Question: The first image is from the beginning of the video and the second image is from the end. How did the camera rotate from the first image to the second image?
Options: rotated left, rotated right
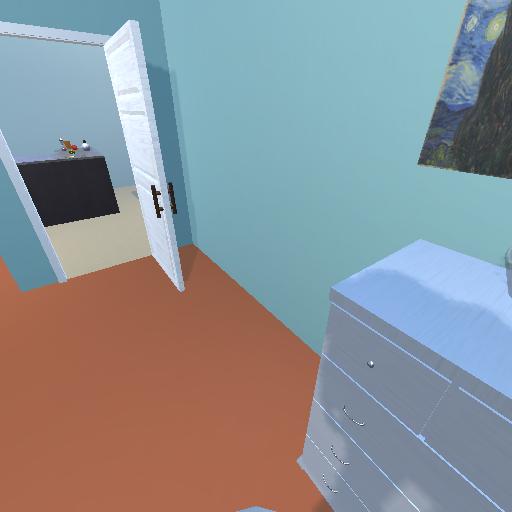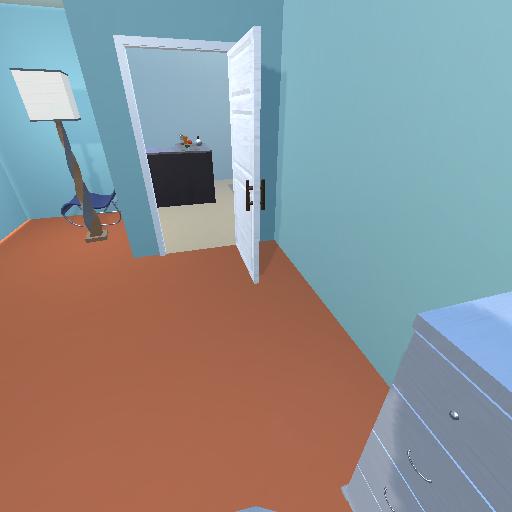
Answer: rotated left